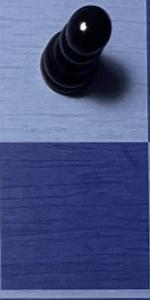
Label: Empty